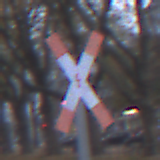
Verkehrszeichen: Andreaskreuz
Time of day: SunriseSunset
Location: Outdoor (Urban)
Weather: PartlyCloudy
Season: NotSpecified
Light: Natural